Field crop: maize
Growth stage: 2
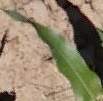
Species: maize